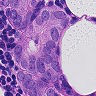
Metastatic tissue present: yes